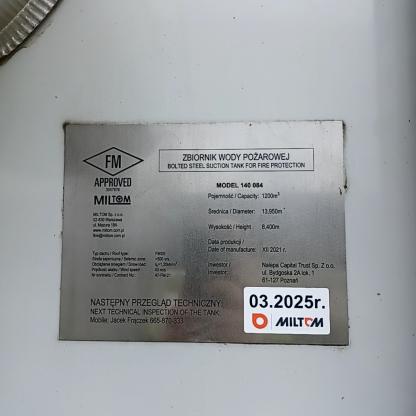
Klasa: tabliczka-znamionowa